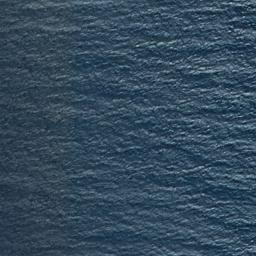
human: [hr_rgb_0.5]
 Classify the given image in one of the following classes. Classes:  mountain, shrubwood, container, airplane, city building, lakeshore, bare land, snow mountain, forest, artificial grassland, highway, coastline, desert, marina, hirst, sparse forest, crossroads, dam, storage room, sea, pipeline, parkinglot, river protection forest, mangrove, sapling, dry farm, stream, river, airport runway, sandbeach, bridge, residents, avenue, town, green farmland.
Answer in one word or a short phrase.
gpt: sea